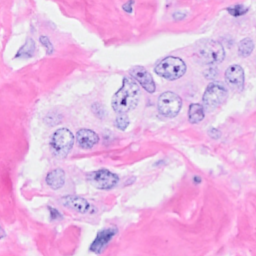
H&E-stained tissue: Breast